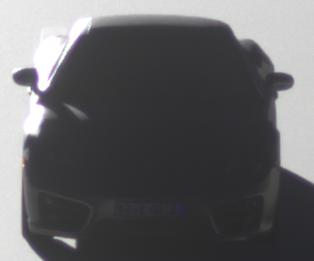
Make: Porsche
Model: Cayman
Detailed model: Cayman (981C)
Model produced from: 2013/03
Model produced until: 2014/04
Doors: 2
Color: gray
Road condition: dry road
Daytime: sunrise or sunset
Contrast: high contrast